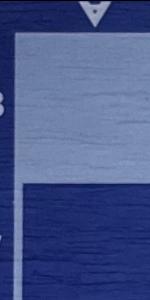
Label: Empty